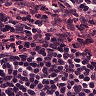
Metastatic tissue present: no